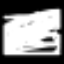
Label: airplane